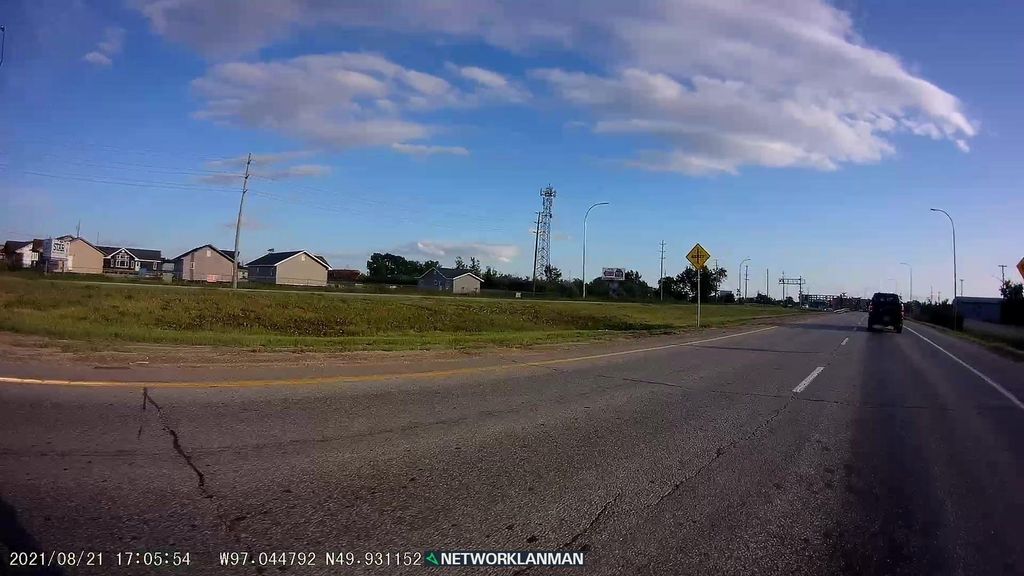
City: winnipeg